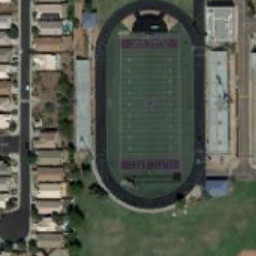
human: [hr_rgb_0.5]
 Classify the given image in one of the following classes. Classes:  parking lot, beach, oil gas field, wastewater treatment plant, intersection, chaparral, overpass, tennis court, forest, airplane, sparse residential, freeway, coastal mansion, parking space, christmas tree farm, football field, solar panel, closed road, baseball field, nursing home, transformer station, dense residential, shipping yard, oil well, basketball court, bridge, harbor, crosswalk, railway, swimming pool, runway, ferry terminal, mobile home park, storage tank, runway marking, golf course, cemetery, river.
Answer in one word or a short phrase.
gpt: football field